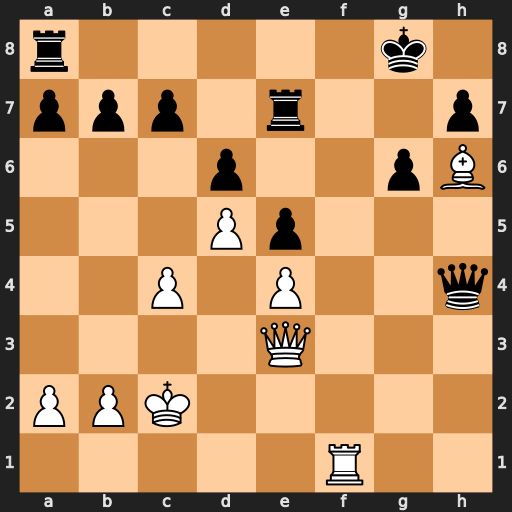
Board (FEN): r5k1/ppp1r2p/3p2pB/3Pp3/2P1P2q/4Q3/PPK5/5R2
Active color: w
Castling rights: -
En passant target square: -
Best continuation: Bg5 Qh2+ Rf2 Qxf2+ Qxf2